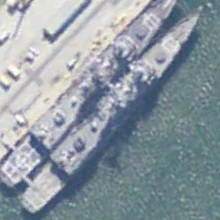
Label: cruiser